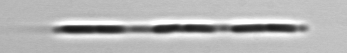
Label: Leptocylindrus